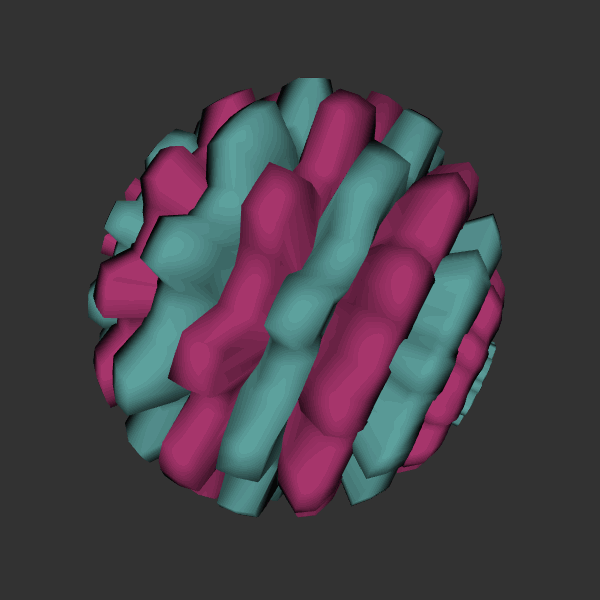
Background: dark